Field crop: tomato
Growth stage: 1
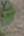
Species: solanum